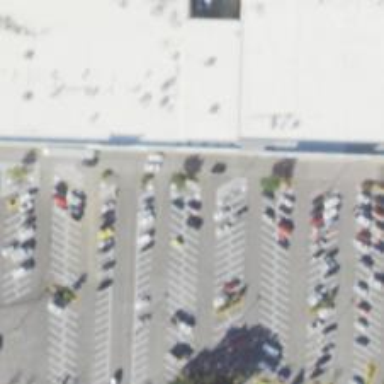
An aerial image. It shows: Parking space.